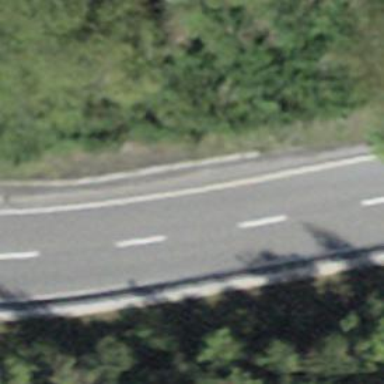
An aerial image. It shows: Primary road with asphalt surface.